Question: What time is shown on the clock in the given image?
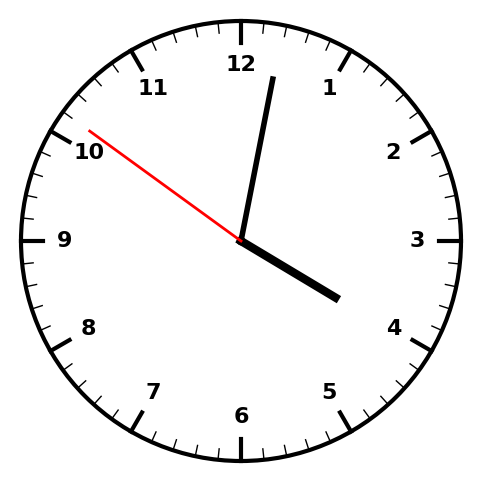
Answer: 04:01:51